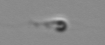
Label: flagellate_morphotype3